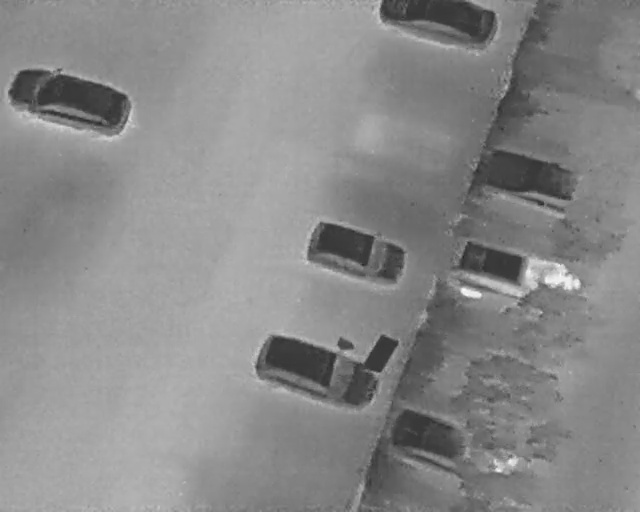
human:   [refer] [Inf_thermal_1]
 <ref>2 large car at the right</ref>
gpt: <box>[[79, 24, 87, 46, 16], [75, 41, 85, 68, 15]]</box>

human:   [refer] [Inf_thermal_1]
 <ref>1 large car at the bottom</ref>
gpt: <box>[[45, 59, 54, 85, 16]]</box>

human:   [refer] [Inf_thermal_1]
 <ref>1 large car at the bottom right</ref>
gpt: <box>[[66, 73, 76, 101, 19]]</box>

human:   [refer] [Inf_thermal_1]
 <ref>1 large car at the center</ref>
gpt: <box>[[51, 38, 59, 59, 16]]</box>